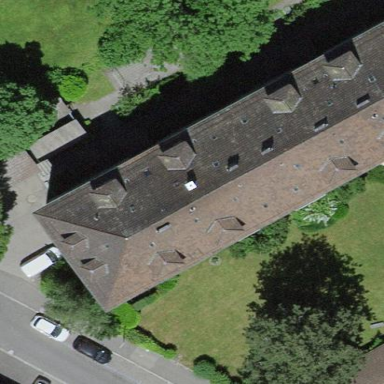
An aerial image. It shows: Apartment building with hipped roof.